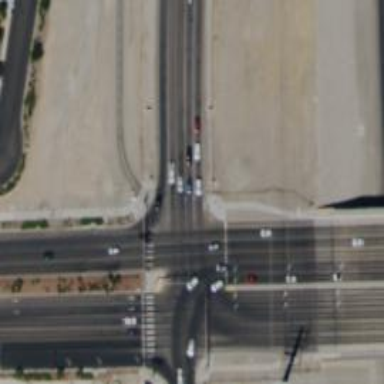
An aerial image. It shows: Solid stop line on the road.